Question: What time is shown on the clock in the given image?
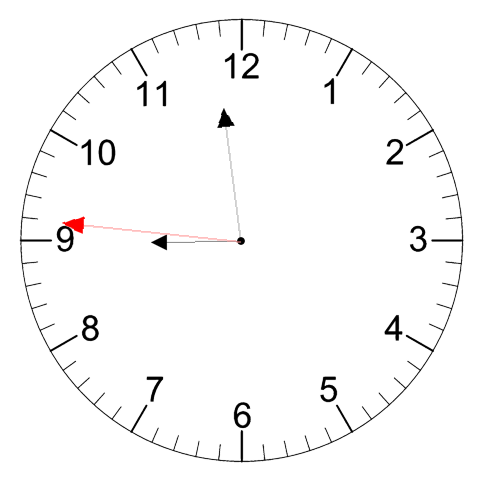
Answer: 08:58:46